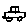
Label: car